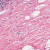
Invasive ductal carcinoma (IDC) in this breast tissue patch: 0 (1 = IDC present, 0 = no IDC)